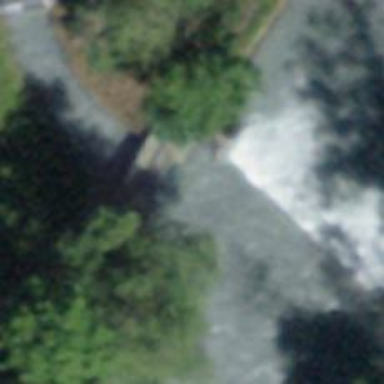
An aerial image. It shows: Weir along the waterway.